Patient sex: M
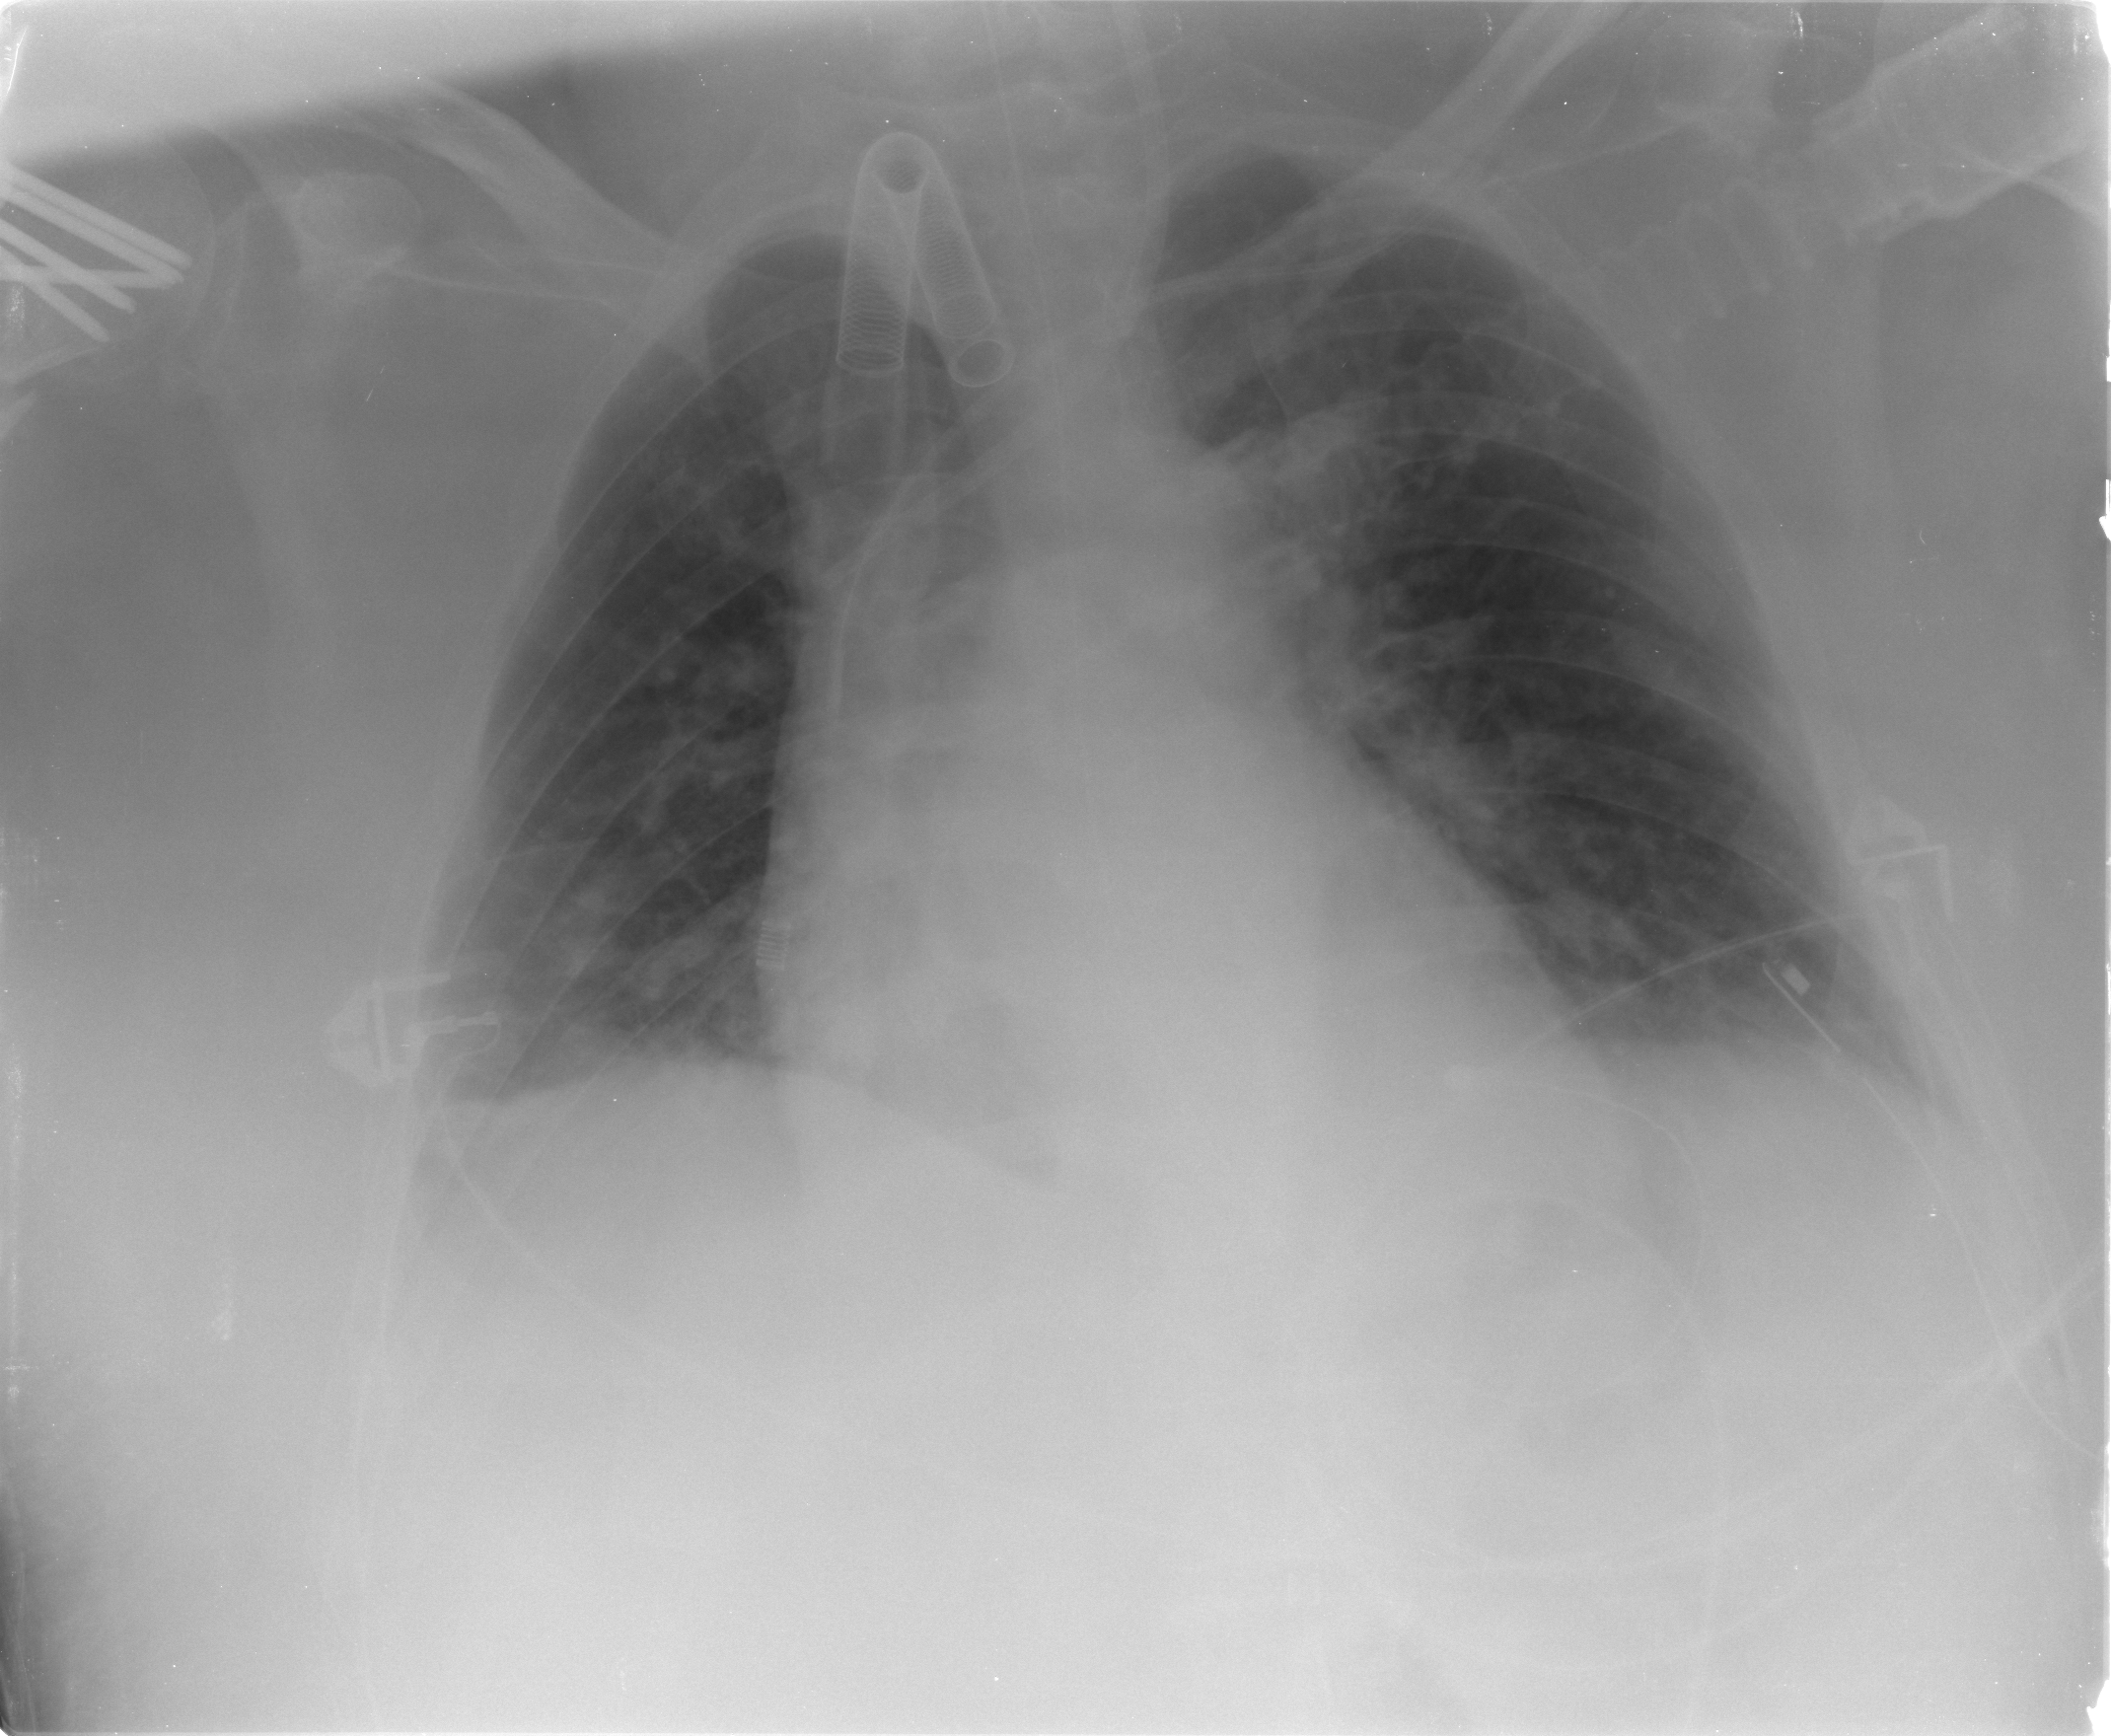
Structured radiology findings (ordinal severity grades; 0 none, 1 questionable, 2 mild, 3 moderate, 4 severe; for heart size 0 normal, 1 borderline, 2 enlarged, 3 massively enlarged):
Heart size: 2
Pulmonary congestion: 2
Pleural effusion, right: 1
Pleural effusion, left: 1
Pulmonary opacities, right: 0
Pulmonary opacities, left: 0
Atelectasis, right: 2
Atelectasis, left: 2